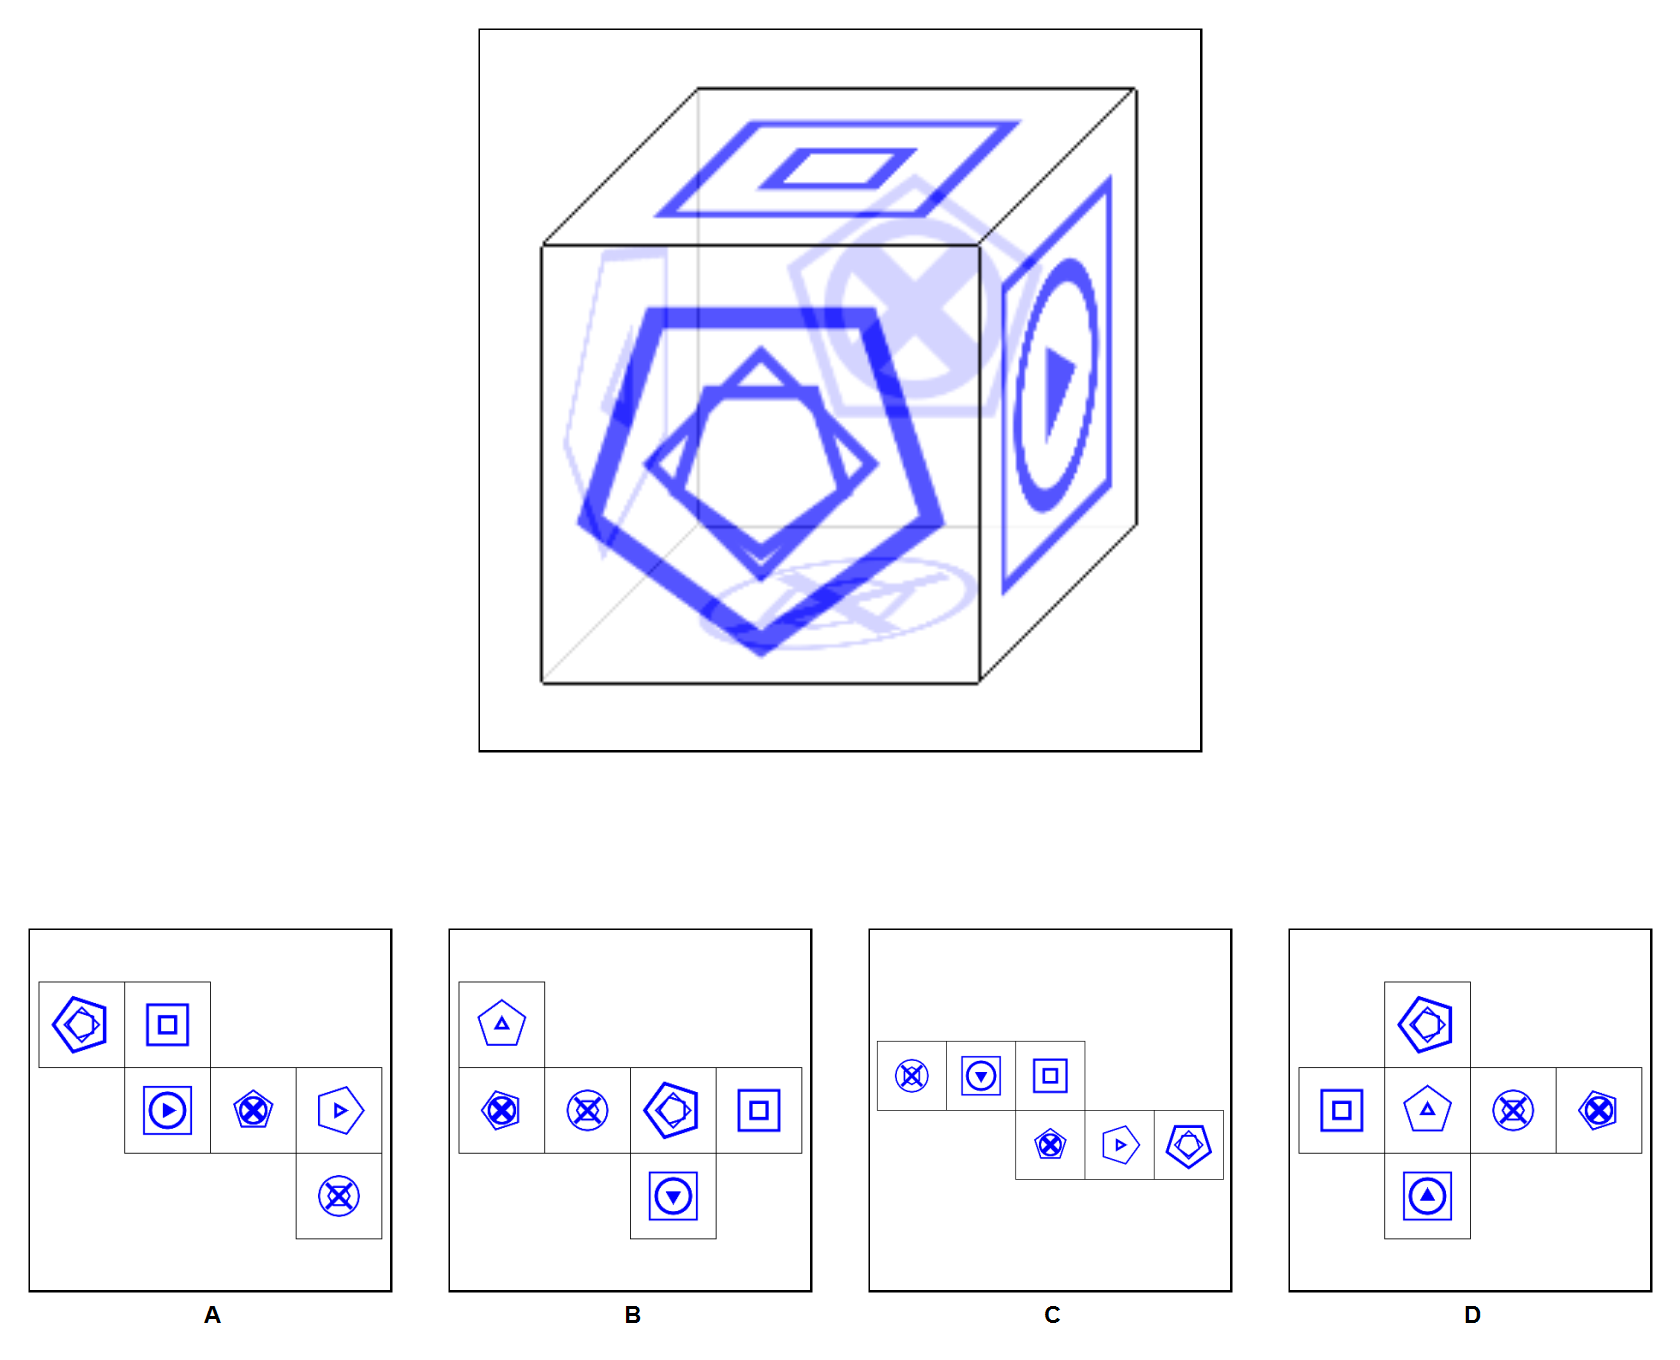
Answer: D